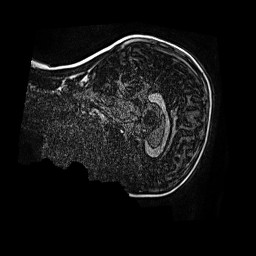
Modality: MP2RAGE
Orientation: sagittal
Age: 9
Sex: male
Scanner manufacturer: siemens
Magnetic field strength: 3 T
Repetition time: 4 s
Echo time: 0.00299 s